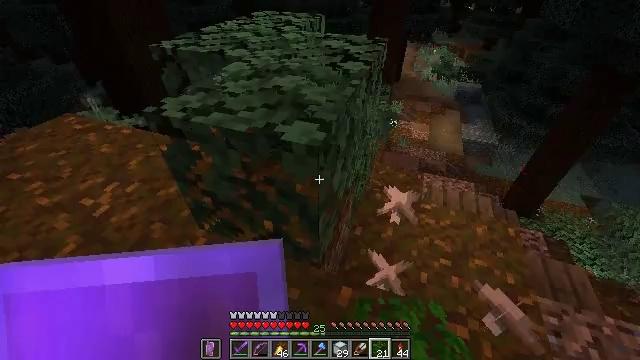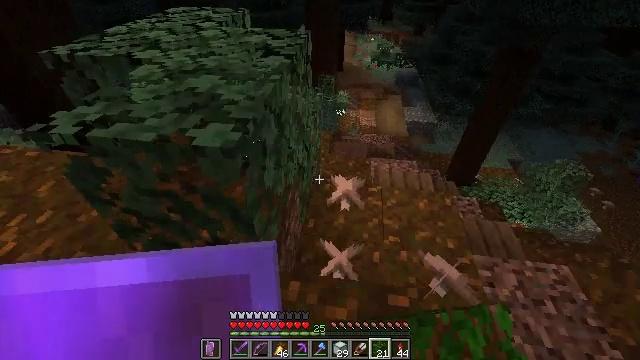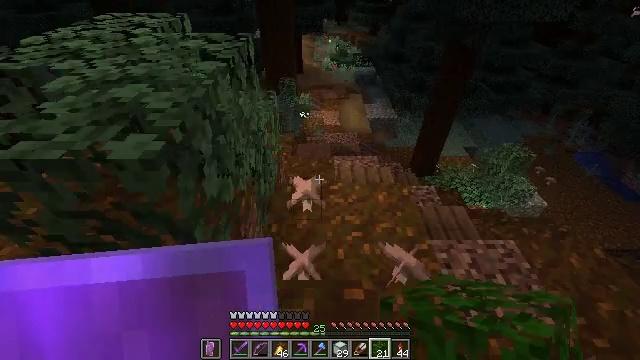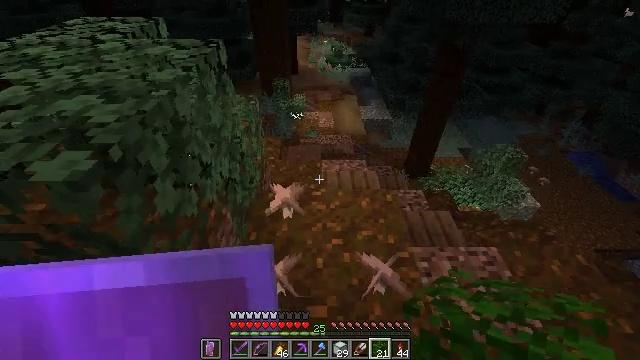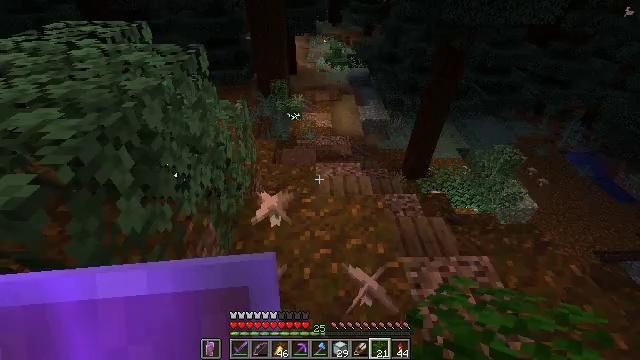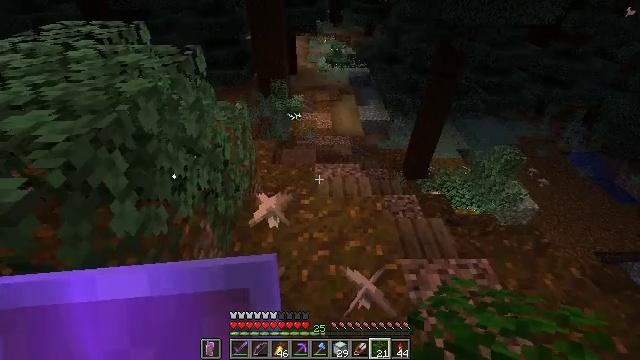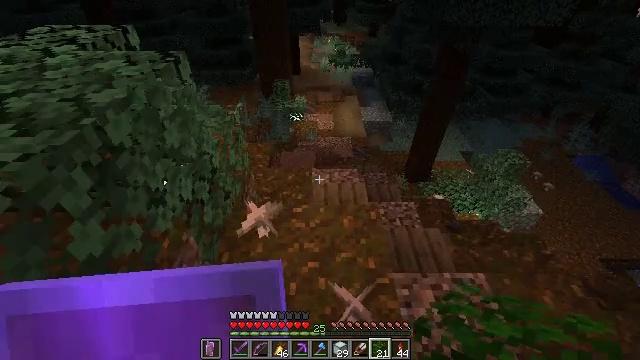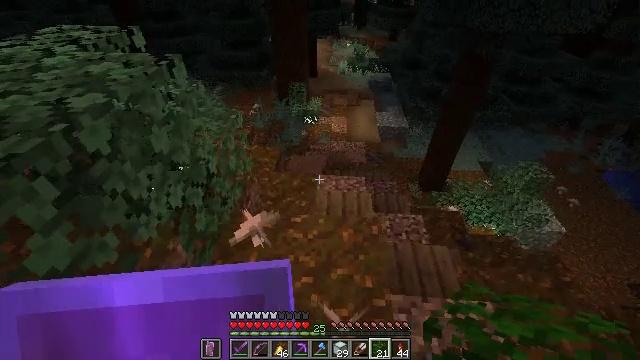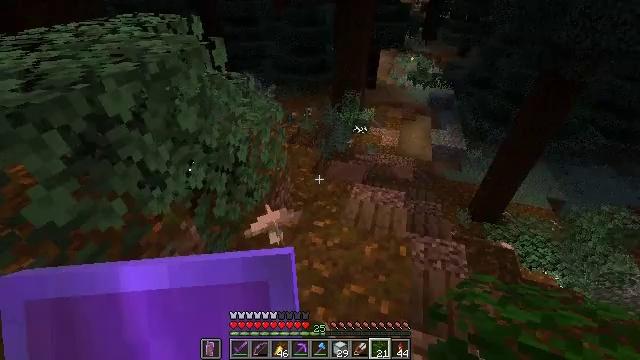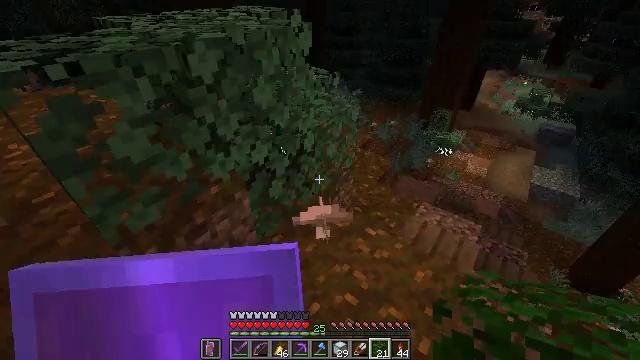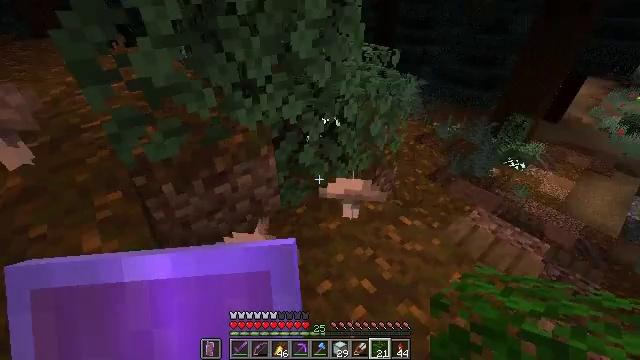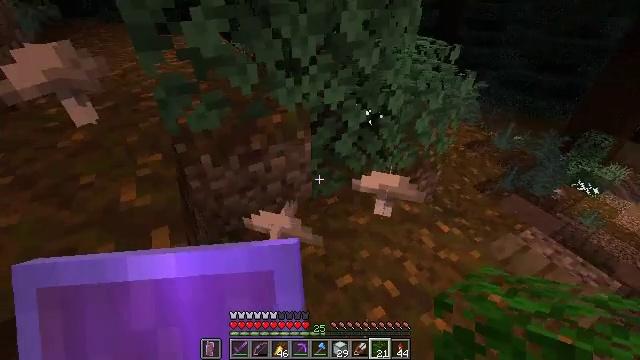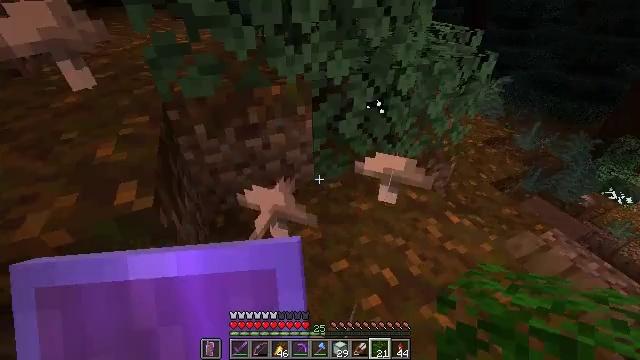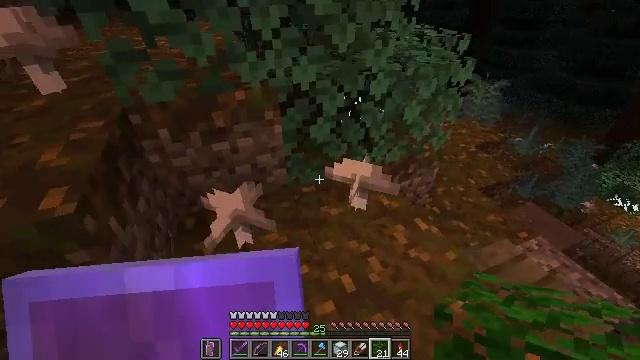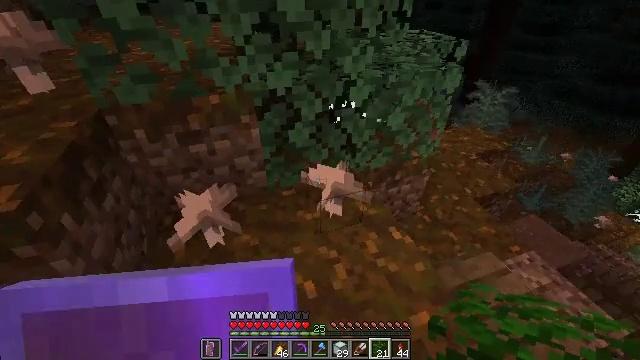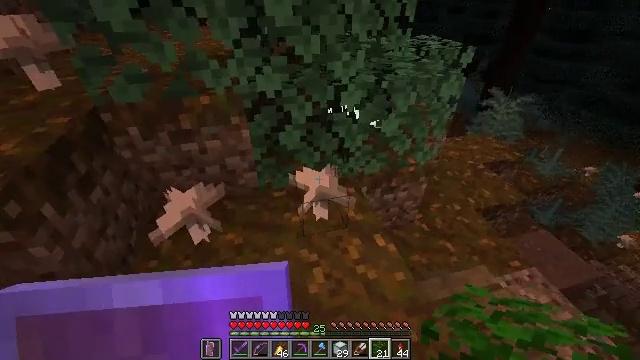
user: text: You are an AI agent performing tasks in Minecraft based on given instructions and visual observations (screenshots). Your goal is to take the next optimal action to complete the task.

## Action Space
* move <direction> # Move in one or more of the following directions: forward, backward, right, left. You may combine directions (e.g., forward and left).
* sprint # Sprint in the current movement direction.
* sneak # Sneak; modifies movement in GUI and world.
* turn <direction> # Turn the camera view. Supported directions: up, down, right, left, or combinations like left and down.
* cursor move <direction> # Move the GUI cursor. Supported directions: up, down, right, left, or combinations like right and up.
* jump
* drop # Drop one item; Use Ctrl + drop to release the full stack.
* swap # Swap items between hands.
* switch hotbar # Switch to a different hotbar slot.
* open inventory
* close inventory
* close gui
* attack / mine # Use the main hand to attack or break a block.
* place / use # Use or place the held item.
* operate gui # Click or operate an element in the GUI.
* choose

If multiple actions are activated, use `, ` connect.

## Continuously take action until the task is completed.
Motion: motion action
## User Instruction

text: Pick up the brown mushroom.
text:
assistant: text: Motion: move right, turn right and down
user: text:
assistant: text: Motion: move right, turn right
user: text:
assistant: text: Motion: move forward and move right
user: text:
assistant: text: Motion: move forward and move right
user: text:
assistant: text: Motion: move forward and move right
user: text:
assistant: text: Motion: move forward and move right, turn left
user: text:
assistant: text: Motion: move forward and move right, turn left
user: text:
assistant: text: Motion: move forward and move right, turn left and up
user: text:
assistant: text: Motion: move forward and move right, turn left and up
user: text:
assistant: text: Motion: move forward and move right, turn left
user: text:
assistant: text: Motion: move forward and move right, turn left
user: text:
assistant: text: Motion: move right, turn left
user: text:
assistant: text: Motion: move right, turn left
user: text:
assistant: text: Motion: move right, turn left
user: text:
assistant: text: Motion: move right, turn left
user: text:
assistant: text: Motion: move right, turn left
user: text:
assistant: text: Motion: move right, turn left and up
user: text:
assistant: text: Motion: turn left and up
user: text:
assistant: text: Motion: turn left and up
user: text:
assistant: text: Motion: turn left and up
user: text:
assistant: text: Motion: turn left
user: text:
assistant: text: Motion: no_op
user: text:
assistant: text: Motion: no_op
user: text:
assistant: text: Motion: no_op
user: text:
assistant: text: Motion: no_op
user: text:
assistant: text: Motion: no_op
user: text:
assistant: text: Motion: turn down
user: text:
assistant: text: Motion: turn down
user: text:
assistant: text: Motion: turn right and down
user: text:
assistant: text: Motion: turn down